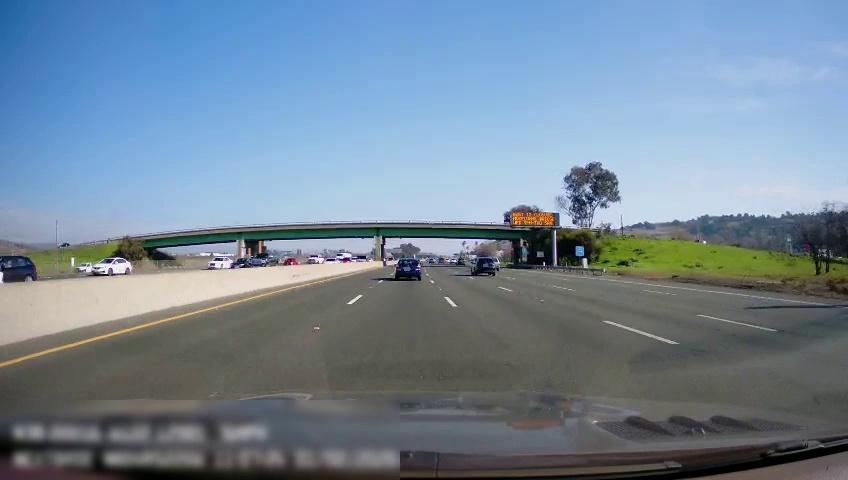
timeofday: Day
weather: Sunny
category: Drivable Space
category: Vehicles | Car
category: Vehicles | SUV
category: Vehicles | SUV
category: Drivable Space
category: Vehicles | Car
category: Vehicles | Truck
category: Vehicles | Car
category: Vehicles | Car
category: Vehicles | Car
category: Vehicles | Car
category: Vehicles | Car
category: Vehicles | Truck
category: Vehicles | Car
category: Lanes | Current Lane
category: Lanes | Alternate Lane
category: Lanes | Current Lane
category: Lanes | Alternate Lane
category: Lanes | Alternate Lane
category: Lanes | Alternate Lane
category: Lanes | Alternate Lane
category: Traffic | Signs
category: Traffic | Signs